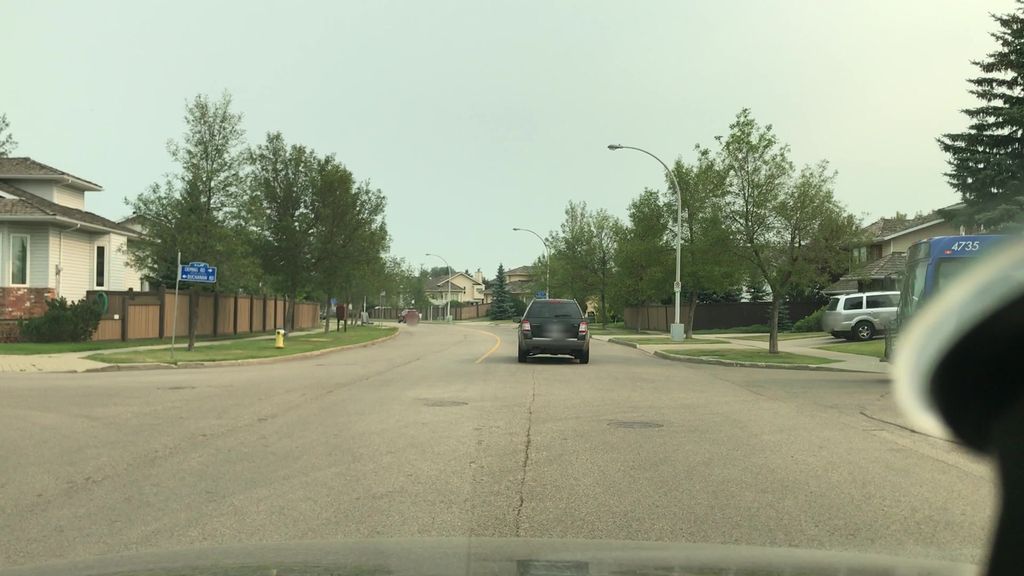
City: edmonton